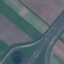
Label: Highway